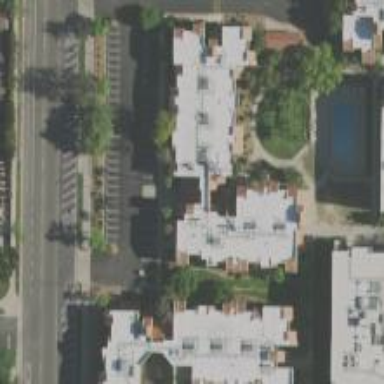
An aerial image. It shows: Residential building located in university campus.